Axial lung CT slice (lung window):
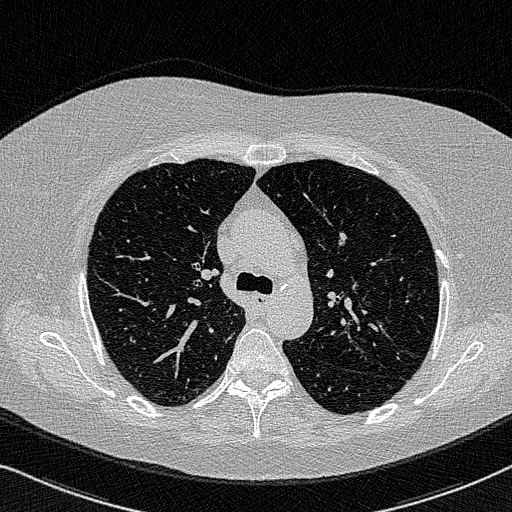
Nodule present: no